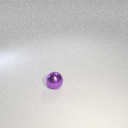
small purple metal sphere